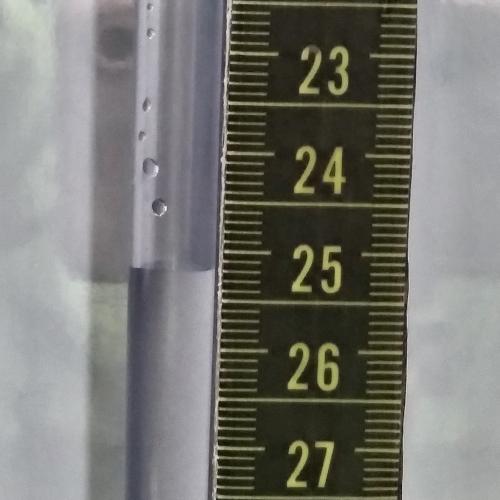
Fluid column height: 25.2 cm